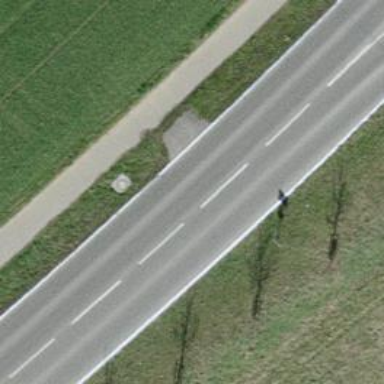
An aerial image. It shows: Asphalt track with grade1 surface.